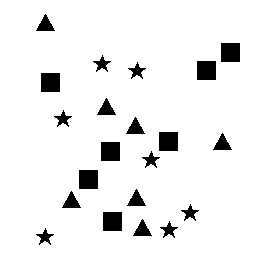
Squares: 7
Triangles: 7
Stars: 7
Total shapes: 21